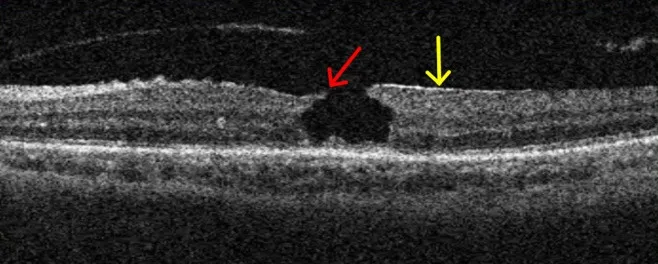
A full-thickness macular hole (MH) (red arrow shows) with macular epiretinal membrane (yellow arrow shows).
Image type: ophthalmic_imaging (oct)